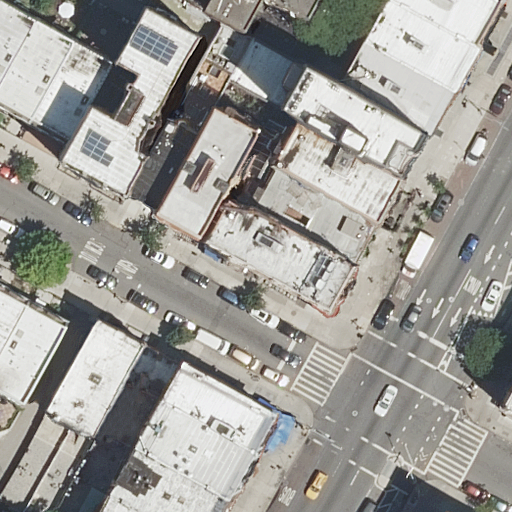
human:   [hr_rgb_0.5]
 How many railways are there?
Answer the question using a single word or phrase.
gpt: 0

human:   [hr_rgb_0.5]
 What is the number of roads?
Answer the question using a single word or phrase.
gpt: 5

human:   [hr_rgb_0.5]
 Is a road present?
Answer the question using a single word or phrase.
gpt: yes

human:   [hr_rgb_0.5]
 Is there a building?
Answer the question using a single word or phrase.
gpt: yes

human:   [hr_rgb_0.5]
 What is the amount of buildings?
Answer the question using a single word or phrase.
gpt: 23

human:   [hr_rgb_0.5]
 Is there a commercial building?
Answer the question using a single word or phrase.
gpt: no

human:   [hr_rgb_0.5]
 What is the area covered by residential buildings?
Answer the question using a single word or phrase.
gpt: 4020m2

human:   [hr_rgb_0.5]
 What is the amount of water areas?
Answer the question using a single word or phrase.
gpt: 0

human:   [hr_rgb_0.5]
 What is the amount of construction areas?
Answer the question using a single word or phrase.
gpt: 0

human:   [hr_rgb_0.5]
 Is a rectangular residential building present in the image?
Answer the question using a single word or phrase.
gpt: yes

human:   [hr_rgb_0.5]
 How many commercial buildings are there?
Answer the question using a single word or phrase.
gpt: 0

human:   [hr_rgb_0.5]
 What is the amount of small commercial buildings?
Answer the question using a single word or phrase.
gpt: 0

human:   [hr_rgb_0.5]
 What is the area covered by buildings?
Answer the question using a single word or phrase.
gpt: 4136m2

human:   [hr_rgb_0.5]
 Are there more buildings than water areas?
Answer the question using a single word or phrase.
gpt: yes

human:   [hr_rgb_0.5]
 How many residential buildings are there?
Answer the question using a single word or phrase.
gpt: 22

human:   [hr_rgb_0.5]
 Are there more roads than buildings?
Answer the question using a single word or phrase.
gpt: no

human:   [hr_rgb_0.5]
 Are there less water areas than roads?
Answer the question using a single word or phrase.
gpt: yes

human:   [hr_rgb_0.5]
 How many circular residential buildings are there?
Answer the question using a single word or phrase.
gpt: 0

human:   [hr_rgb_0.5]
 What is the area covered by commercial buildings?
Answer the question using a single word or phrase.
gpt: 0m2

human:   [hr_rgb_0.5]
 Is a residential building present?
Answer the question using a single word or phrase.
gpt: yes

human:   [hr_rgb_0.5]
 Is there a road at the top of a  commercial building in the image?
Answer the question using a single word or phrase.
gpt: no

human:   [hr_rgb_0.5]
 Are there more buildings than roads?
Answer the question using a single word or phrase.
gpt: yes

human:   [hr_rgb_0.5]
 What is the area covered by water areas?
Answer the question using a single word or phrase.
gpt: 0m2

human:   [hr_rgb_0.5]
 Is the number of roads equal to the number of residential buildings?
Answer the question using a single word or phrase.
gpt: no

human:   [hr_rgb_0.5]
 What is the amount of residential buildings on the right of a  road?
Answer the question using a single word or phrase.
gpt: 6

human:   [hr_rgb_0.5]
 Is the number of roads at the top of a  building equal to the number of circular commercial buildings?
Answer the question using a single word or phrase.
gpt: no

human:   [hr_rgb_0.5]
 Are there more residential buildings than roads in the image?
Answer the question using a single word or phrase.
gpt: yes

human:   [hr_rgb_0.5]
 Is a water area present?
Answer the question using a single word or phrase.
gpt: no

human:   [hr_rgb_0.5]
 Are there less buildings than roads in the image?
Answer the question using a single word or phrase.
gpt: no

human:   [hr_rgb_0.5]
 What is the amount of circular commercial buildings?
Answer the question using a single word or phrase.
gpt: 0

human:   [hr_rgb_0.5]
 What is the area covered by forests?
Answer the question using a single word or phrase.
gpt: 0m2

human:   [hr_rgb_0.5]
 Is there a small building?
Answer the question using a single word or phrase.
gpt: yes

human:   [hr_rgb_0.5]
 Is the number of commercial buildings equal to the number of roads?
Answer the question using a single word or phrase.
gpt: no

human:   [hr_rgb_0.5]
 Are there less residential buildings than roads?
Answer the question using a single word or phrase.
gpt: no

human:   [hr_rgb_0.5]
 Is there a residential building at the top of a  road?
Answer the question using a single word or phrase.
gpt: yes

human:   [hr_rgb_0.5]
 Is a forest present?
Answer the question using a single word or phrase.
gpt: no

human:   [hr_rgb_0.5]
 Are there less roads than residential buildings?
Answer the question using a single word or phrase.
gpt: yes

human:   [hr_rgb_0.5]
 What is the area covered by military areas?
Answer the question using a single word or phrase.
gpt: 0m2

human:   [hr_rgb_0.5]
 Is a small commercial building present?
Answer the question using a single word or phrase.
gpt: no

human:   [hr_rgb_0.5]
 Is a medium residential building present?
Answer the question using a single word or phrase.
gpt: yes

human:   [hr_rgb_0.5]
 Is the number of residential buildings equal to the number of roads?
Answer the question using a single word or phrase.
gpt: no

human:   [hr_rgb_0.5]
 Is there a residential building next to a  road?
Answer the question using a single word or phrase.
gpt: yes

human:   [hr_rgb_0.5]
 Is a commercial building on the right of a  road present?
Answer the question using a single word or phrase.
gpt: no

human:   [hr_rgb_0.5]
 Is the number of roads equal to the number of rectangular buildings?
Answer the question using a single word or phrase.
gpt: no

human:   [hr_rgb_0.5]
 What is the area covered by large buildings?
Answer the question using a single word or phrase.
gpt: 0m2

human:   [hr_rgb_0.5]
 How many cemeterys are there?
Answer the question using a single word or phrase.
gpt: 0

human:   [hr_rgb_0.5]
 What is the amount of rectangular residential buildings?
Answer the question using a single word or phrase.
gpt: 17

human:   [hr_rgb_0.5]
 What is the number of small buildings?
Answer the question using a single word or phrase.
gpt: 5

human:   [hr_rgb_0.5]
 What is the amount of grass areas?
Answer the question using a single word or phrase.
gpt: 0

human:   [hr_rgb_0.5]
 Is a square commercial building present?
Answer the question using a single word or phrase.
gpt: no

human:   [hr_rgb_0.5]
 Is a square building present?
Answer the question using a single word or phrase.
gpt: no

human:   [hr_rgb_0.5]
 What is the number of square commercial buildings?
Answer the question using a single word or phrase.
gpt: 0

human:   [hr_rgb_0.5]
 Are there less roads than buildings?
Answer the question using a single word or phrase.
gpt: yes

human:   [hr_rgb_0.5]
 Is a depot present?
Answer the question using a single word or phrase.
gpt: no

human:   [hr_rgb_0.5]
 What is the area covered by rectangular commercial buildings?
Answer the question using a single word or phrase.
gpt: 0m2

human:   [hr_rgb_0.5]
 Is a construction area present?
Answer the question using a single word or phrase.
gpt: no

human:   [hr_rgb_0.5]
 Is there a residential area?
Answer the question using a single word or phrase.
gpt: no

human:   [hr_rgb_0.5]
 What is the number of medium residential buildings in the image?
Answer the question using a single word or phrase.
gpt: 17

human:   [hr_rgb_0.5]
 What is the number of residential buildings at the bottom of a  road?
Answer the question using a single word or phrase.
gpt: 8

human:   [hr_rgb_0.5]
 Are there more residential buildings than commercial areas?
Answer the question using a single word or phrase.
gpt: yes

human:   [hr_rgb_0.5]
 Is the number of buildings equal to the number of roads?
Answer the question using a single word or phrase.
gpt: no

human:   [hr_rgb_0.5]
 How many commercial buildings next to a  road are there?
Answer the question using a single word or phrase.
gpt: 0

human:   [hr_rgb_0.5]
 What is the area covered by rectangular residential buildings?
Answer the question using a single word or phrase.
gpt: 2450m2

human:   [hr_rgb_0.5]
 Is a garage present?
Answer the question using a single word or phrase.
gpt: no